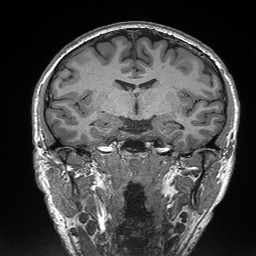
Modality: T1w
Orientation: sagittal
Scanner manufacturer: siemens
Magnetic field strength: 3 T
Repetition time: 2.3 s
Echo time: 0.00298 s